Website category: sports
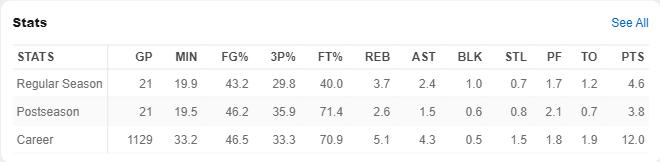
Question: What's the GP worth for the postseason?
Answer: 21

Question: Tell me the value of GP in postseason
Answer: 21

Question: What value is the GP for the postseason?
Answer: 21

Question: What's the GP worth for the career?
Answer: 1129

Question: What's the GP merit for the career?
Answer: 1129

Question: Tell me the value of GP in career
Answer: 1129

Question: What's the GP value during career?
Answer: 1129

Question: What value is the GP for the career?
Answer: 1129

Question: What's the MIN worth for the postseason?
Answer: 19.5

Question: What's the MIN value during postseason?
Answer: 19.5

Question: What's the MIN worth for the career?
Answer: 33.2

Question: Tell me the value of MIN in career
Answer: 33.2

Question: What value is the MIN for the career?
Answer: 33.2

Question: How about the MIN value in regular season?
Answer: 19.9

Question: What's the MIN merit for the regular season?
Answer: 19.9

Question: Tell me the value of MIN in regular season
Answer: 19.9

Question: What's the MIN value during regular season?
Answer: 19.9

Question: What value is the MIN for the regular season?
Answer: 19.9

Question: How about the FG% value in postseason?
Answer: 46.2

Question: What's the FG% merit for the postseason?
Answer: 46.2

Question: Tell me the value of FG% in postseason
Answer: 46.2

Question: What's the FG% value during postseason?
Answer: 46.2

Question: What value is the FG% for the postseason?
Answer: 46.2

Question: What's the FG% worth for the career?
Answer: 46.5

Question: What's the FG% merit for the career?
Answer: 46.5

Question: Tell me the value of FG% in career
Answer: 46.5

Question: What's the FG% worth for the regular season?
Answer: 43.2

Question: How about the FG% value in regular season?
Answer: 43.2

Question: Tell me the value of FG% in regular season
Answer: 43.2

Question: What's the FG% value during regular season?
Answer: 43.2

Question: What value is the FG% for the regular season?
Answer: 43.2

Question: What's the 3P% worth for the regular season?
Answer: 29.8

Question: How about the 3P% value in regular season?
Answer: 29.8

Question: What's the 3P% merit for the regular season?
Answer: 29.8

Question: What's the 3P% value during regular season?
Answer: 29.8

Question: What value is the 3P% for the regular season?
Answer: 29.8

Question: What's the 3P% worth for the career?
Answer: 33.3

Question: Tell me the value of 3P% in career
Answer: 33.3

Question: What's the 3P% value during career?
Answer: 33.3

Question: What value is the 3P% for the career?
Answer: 33.3

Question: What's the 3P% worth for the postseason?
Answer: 35.9

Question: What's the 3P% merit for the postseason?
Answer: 35.9

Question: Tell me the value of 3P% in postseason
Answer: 35.9

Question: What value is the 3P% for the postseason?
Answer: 35.9

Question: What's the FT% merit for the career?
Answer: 70.9

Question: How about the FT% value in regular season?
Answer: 40.0

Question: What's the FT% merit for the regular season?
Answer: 40.0

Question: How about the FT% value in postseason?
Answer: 71.4

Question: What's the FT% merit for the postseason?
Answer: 71.4

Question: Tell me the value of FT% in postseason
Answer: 71.4

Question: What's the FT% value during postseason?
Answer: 71.4

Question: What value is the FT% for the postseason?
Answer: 71.4

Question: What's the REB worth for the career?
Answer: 5.1

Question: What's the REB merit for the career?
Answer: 5.1

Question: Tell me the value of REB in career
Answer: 5.1

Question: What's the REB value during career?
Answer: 5.1

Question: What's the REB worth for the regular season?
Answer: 3.7

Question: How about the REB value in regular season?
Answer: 3.7

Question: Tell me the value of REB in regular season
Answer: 3.7

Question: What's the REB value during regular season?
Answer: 3.7

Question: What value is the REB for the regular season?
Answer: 3.7

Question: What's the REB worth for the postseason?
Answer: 2.6

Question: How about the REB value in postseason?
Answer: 2.6

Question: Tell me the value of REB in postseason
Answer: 2.6